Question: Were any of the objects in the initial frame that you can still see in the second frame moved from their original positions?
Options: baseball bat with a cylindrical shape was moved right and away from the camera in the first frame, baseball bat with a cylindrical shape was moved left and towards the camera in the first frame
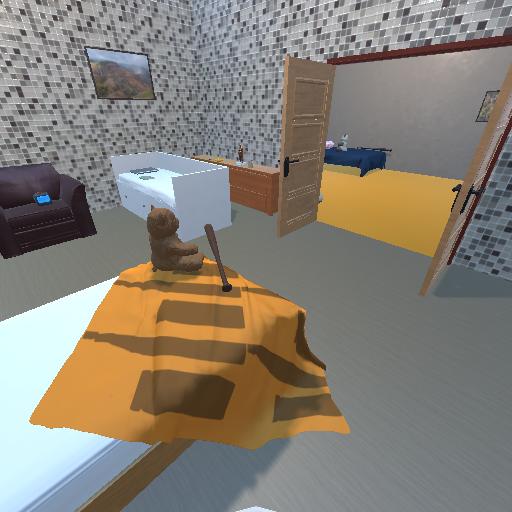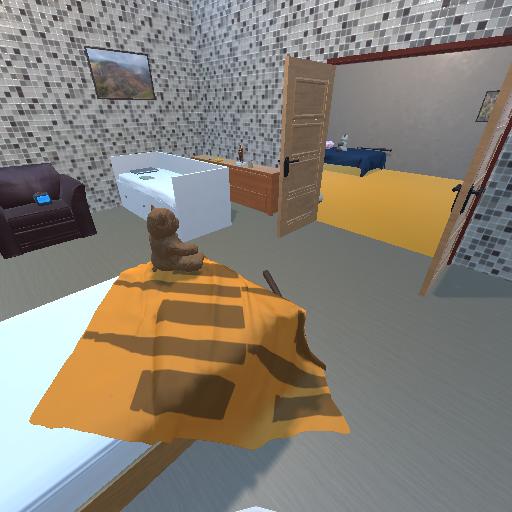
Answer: baseball bat with a cylindrical shape was moved right and away from the camera in the first frame